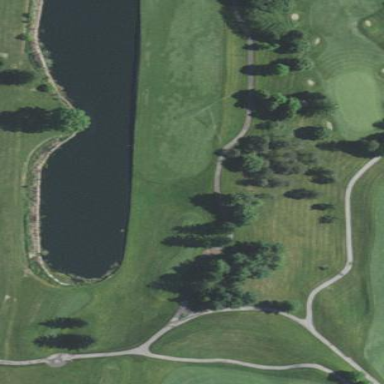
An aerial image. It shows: Rough area on grassy golf course.